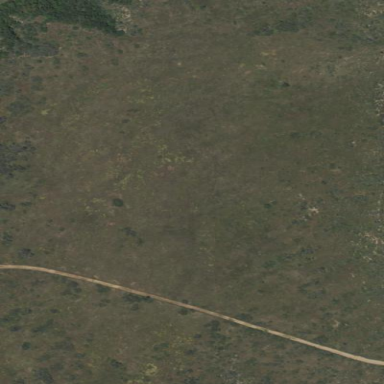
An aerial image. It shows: Grassland covered with grass.